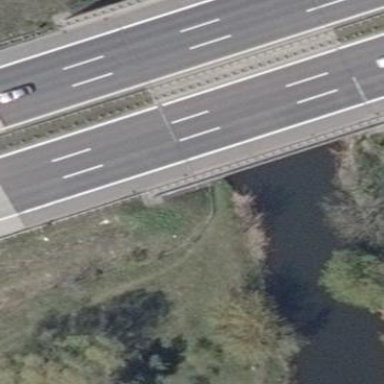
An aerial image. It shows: Bridge with beam structure.